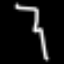
Label: squiggle